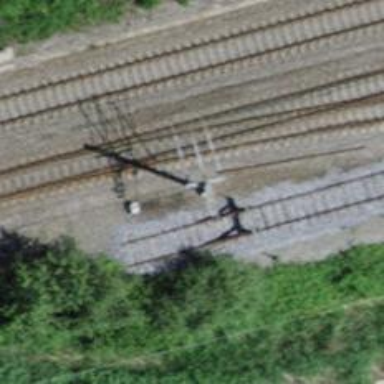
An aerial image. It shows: Railway buffer stop.